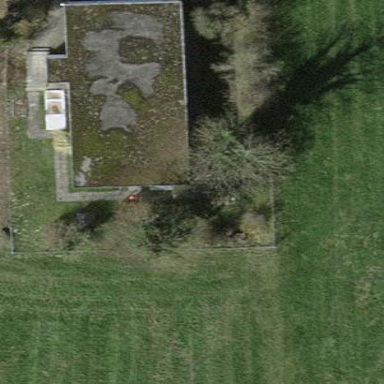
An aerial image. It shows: Flat roof kindergarten building.